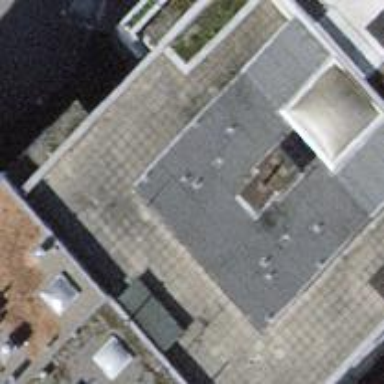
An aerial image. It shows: The building has flat roof oriented across. The roof is major part of the building.